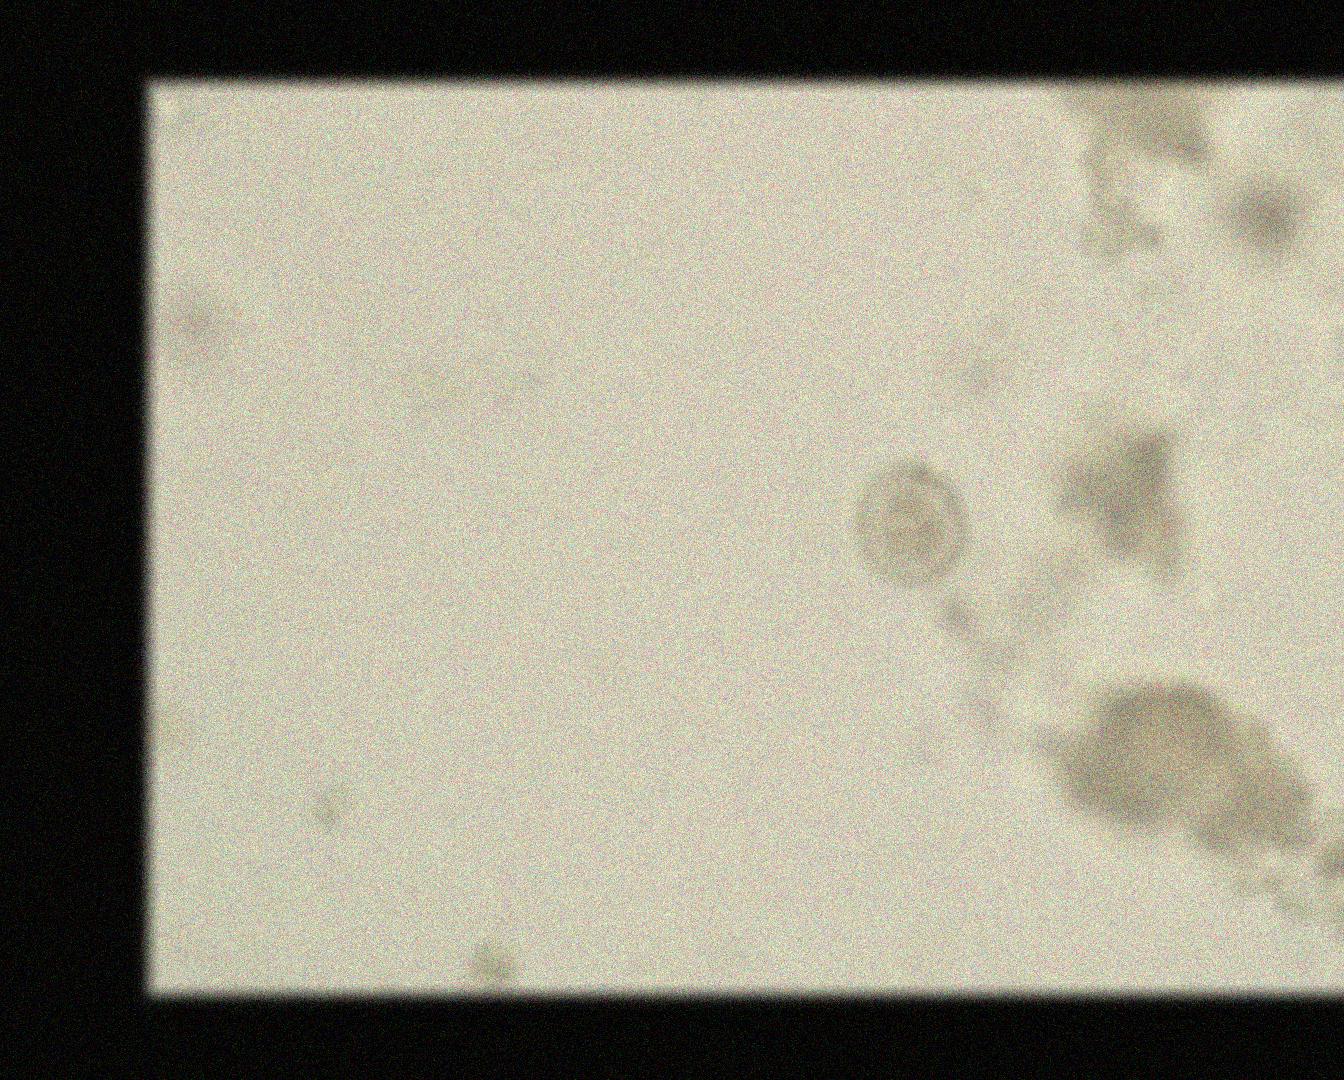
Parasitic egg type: Hymenolepis nana